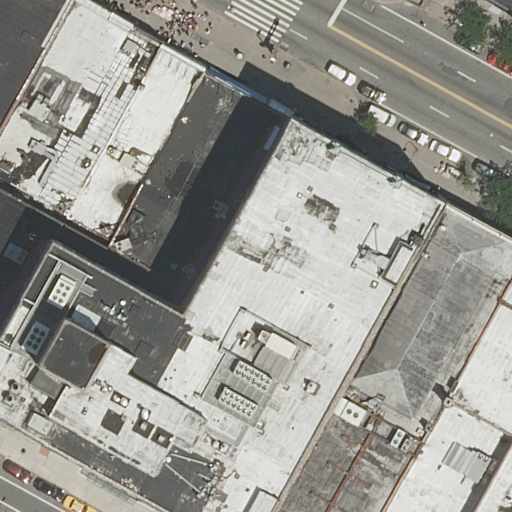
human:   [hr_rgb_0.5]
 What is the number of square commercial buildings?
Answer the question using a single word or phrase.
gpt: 0

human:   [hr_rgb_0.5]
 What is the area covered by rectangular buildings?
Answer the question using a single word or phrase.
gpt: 5277m2

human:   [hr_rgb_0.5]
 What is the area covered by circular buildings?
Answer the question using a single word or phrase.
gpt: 0m2

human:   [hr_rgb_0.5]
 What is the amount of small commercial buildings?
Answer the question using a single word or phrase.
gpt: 0

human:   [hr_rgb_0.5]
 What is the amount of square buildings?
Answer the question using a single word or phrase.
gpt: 0

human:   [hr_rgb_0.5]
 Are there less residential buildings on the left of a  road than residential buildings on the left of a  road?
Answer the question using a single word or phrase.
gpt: no

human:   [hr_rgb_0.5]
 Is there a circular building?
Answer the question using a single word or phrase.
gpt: no

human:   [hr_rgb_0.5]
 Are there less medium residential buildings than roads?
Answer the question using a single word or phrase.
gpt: no

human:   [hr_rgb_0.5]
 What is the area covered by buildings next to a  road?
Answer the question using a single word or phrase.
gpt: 9603m2

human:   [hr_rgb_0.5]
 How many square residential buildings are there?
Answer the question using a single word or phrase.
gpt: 0

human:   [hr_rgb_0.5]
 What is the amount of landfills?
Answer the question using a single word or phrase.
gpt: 0

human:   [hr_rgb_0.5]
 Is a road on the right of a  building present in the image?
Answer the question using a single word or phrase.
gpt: yes

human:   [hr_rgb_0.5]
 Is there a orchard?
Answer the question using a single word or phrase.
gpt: no

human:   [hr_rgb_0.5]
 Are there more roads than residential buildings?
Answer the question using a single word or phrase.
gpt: no

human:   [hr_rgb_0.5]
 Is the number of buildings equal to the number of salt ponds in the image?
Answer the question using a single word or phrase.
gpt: no

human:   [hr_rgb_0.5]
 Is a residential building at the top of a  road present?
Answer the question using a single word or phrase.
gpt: yes

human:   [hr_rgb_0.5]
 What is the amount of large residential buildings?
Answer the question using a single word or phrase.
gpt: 6

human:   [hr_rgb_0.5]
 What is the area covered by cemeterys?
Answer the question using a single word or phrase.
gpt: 0m2

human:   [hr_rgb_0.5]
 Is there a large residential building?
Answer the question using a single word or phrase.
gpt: yes

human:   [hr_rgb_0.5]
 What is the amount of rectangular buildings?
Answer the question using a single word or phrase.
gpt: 7

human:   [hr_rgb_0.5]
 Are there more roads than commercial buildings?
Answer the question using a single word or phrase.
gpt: yes

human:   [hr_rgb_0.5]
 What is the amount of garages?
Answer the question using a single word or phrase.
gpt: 0

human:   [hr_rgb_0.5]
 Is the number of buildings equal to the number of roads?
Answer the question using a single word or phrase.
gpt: no

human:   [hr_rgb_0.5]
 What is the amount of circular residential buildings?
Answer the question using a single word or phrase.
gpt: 0

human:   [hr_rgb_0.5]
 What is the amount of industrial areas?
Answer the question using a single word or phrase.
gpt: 0

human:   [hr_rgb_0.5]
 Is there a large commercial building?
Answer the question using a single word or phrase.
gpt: no

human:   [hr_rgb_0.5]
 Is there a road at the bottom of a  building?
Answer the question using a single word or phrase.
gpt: yes

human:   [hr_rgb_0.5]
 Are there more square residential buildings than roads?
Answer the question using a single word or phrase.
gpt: no

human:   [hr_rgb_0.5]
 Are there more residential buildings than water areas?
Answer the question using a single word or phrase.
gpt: yes

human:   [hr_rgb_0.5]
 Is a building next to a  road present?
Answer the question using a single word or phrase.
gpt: yes

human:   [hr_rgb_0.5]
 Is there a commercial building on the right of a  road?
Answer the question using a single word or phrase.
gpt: no

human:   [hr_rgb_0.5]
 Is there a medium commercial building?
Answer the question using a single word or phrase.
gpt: no

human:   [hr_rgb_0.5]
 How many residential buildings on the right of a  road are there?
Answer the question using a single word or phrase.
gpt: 6

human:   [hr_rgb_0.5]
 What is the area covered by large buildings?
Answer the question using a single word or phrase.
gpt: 8696m2

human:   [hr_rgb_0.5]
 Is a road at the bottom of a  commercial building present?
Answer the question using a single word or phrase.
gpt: no

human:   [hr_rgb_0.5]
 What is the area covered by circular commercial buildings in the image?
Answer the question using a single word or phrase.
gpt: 0m2